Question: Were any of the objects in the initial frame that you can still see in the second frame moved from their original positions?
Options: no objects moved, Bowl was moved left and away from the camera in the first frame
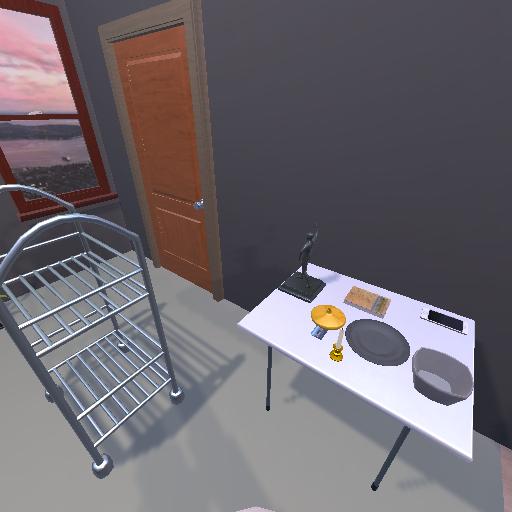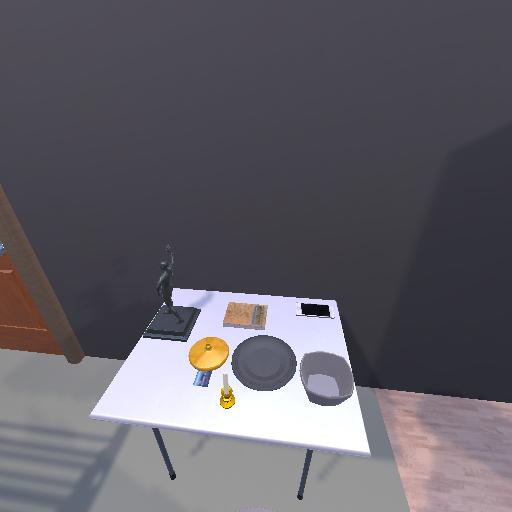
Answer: no objects moved